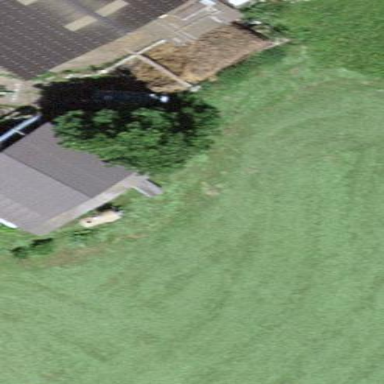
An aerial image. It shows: Barn.